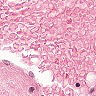
Metastatic tissue present: no